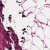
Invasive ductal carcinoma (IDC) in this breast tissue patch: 0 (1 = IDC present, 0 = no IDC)